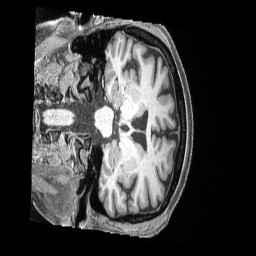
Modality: T1w
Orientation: coronal
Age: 53
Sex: female
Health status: ill
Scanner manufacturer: siemens
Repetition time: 2.4 s
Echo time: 0.00231 s